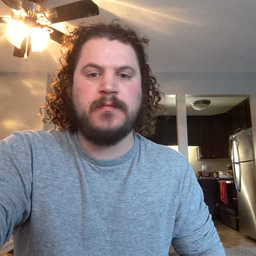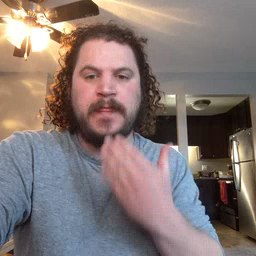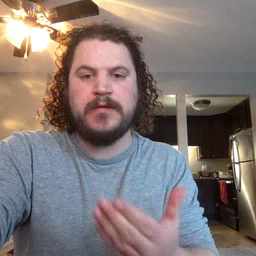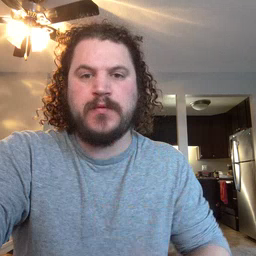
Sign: thankyou